Question: I'm having a bit of a problem trying to use the CCRenderTexture class from Cocos2Dx for the iPhone (which, as I understand it, is just a FBO class).
I have a class that derives from CCSprite. Within it, I'm trying to draw a texture to a CCrenderTexture and then save it for later. However, I noticed that the alpha values in my new texture seem to have been intensified. My new texture appears a bit more faded than the original, it only seems to effect pixels with an alpha less then 1.0.
Here is the code I am using:
'''
CCRenderTexture* myRenderTexture = CCRenderTexture::create((int)getContentSize().width, (int)getContentSize().height); //set RenderTexture to same size as sprite
myRenderTexture->begin();
CC_NODE_DRAW_SETUP();
ccGLEnableVertexAttribs(kCCVertexAttribFlag_PosColorTex);
ccGLBlendFunc(GL_SRC_ALPHA, GL_ONE_MINUS_SRC_ALPHA); //Is this where my problem is?
glActiveTexture(GL_TEXTURE0);
glBindTexture( GL_TEXTURE_2D, finalTexture->getName()); //finalTexture is created before this code is run
glUniform1i(textureLocation, 0);
long offset = (long)&m_sQuad;
// vertex
int diff = offsetof( ccV3F_C4B_T2F, vertices);
glVertexAttribPointer(kCCVertexAttrib_Position, 3, GL_FLOAT, GL_FALSE, kQuadSize, (void*) (offset + diff));
// texCoods
diff = offsetof( ccV3F_C4B_T2F, texCoords);
glVertexAttribPointer(kCCVertexAttrib_TexCoords, 2, GL_FLOAT, GL_FALSE, kQuadSize, (void*)(offset + diff));
// color
diff = offsetof( ccV3F_C4B_T2F, colors);
glVertexAttribPointer(kCCVertexAttrib_Color, 4, GL_UNSIGNED_BYTE, GL_TRUE, kQuadSize, (void*)(offset + diff));
glDrawArrays(GL_TRIANGLE_STRIP, 0, 4);
glActiveTexture(GL_TEXTURE0);
myRenderTexture->end();
finalTexture = myRenderTexture->getSprite()->getTexture(); //Replace Final Texture with my new texture (Should be exact same)
finalTexture->retain();
myRenderTexture->release();
'''
As a test, I ran the above code 4 times in succession. Each time, the texture seemed to fade a bit more. But what I expect is it to look the same each time.
The next step I took was to replace 'ccGLBlendFunc(GL_SRC_ALPHA, GL_ONE_MINUS_SRC_ALPHA)' with 'ccGLBlendFunc(GL_ONE, GL_ONE_MINUS_SRC_ALPHA)' It seemed to solve my problem, as the resulting texture looked the same no matter how many times I ran it. However, I am also running a custom fragment shader on this texture (shader not pictured and not running during this test) and it requires 'ccGLBlendFunc(GL_SRC_ALPHA, GL_ONE_MINUS_SRC_ALPHA)' to work correctly.
After some research, I tried replacing 'ccGLBlendFunc(GL_SRC_ALPHA, GL_ONE_MINUS_SRC_ALPHA)' with 'glBlendFuncSeparate(GL_SRC_ALPHA,GL_ONE_MINUS_SRC_ALPHA,GL_ONE, GL_SRC_ALPHA)'. I hoped this would maintain my alpha levels, while changing the color values. Unfortunately, this had the opposite effect and seemed to actually dull the alpha, causing the texture to darken.
Here is a picture with my three tests. This bikini bottom asset makes it easy to see the effect ;)

Can someone tell me what I am doing doing wrong and what is causing these effects? Is it my 'BlendFunc'? I need to be able to draw to a 'CCRenderTexture' (or a FBO) several times in succession and I don't want any undesired effects on the image. I also need to use my shaders... so 'ccGLBlendFunc(GL_ONE, GL_ONE_MINUS_SRC_ALPHA)' doesn't work...
Any help is appreciated! Thanks in advance!
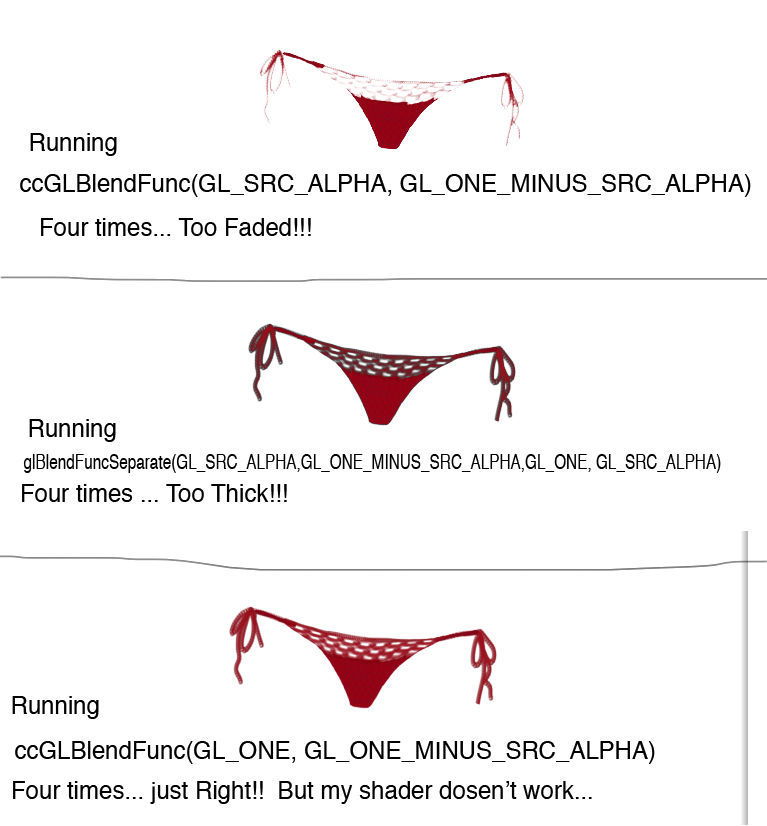
Answer: I was able to find a solution that worked for me. I'm not sure if it's ideal or if there is a better way, but it seems to work.
As I said before, using 'ccGLBlendFunc(GL_ONE, GL_ONE_MINUS_SRC_ALPHA)' allowed me to use a 'CCRenderTexture' as many times as I wanted, but my shaders didn't work correctly.
Changing to 'glBlendFuncSeparate(GL_SRC_ALPHA,GL_ONE_MINUS_SRC_ALPHA,GL_ONE, GL_SRC_ALPHA)' allowed the shaders, but the texture darkened each time I rendered it to the 'CCRenderTexture'.
After comparing the textures in Photoshop, it appeared that 'glBlendFuncSeparate(GL_SRC_ALPHA,GL_ONE_MINUS_SRC_ALPHA,GL_ONE, GL_SRC_ALPHA)' would multiply my color values by my alpha value. Which makes sense I suppose, because I am setting the color blend to 'GL_ONE_MINUS_SRC_ALPHA'.
So my solution was to reverse this effect by then dividing my color values by the alpha value within the shader. I added these lines to the end of my shader.
'''
texColor.r = texColor.r / texColor.a;
texColor.b = texColor.b / texColor.a;
texColor.g = texColor.g / texColor.a;
'''
It seems a little silly, I would prefer to find a way that doesn't make these changes to the color at all, because this step is wasteful. But it works!